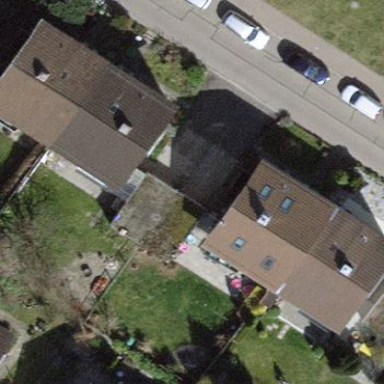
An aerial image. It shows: Building with tiled roof.